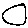
Label: circle